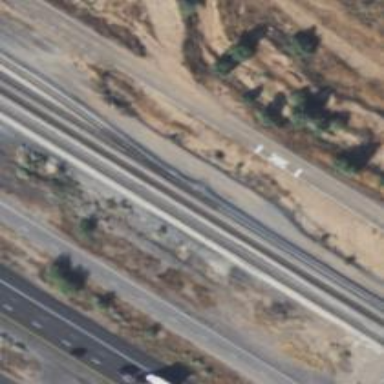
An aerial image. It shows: Railway track.